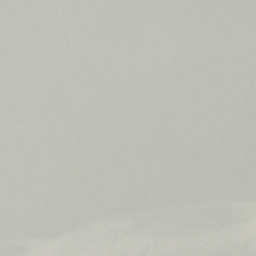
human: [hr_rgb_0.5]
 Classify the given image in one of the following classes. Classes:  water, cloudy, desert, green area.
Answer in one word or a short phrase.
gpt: cloudy